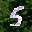
Label: 5